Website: macys
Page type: customer-info-address
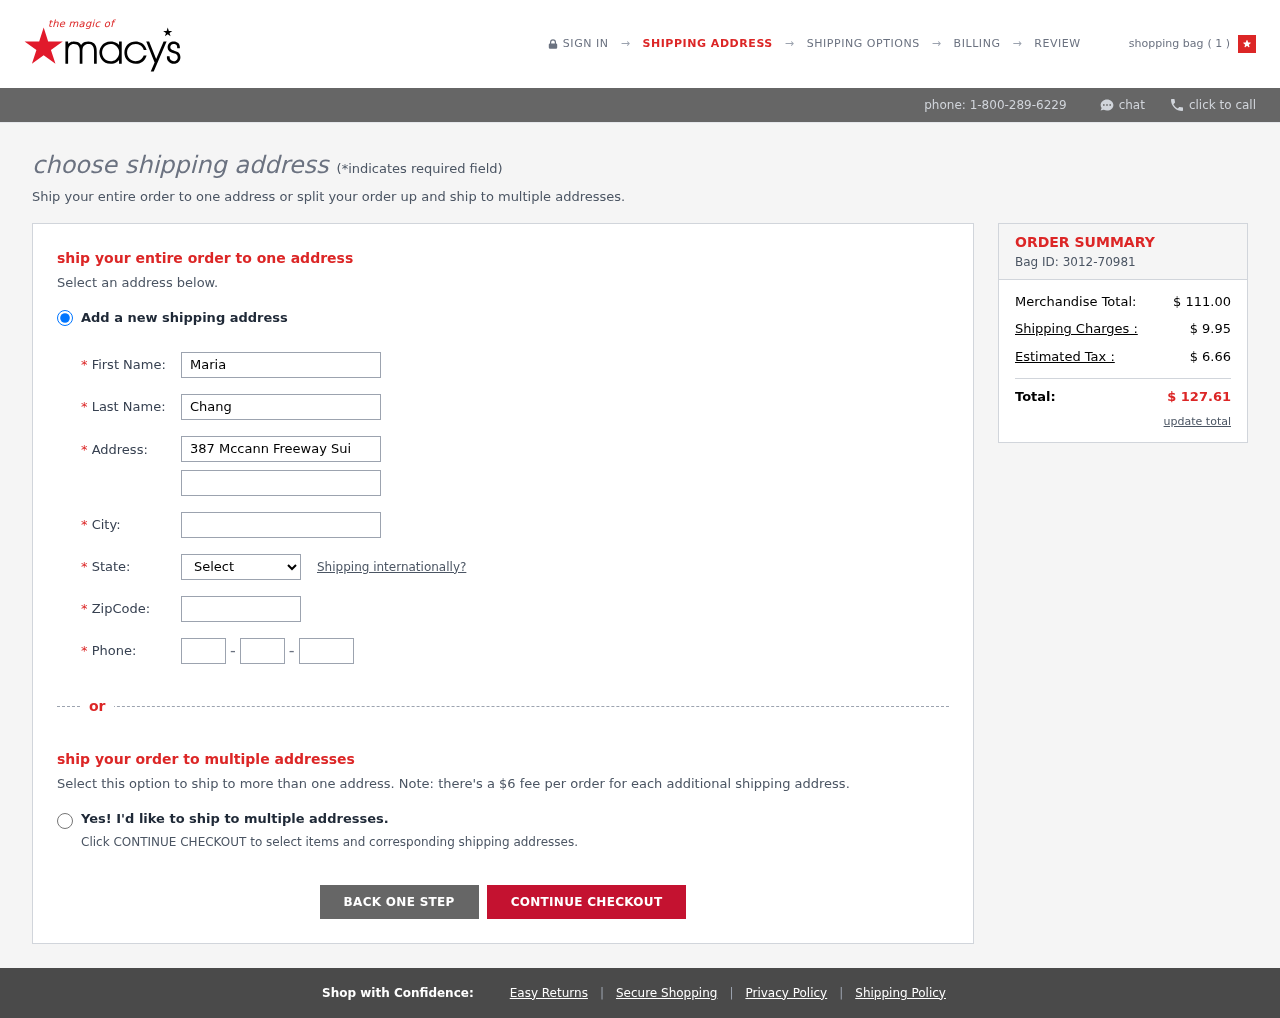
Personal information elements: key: PII_CITY
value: Rosemouth
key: PII_FIRSTNAME
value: Maria
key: PII_LASTNAME
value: Chang
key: PII_PHONE_AREA
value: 276
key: PII_PHONE_PREFIX
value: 844
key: PII_PHONE_SUFFIX
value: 9333
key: PII_POSTCODE
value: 72185
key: PII_STATE_ABBR
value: MN
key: PII_STREET
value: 387 Mccann Freeway Suite 037
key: PII_STREET2
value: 401 Melanie Manor Suite 297
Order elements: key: ORDER_NUM_ITEMS
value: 1
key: ORDER_ID
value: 3012-70981
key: ORDER_SUBTOTAL
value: $ 111.00
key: ORDER_SHIPPING_COST
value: $ 9.95
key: ORDER_TAX
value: $ 6.66
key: ORDER_TOTAL
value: $ 127.61